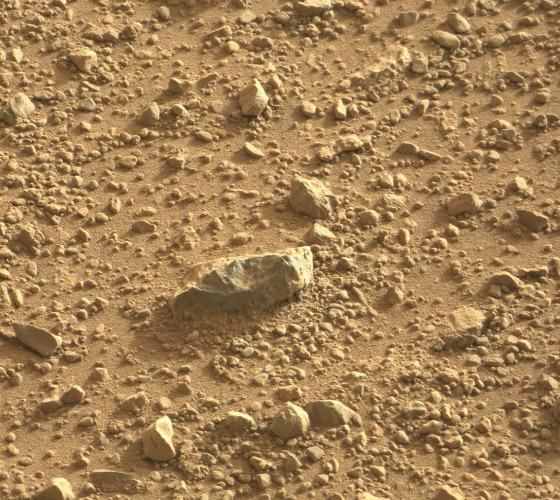
Terrain classes present: Gravel / Sand / Soil, Rock, Shadow